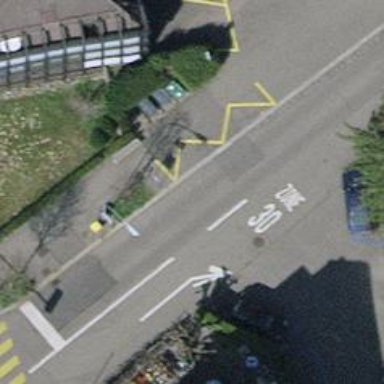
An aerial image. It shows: Bus stop with platform for public transport.